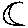
Label: moon